Aerial crown-view tile of a tropical tree (Barro Colorado Island, Panama), acquired 20250512:
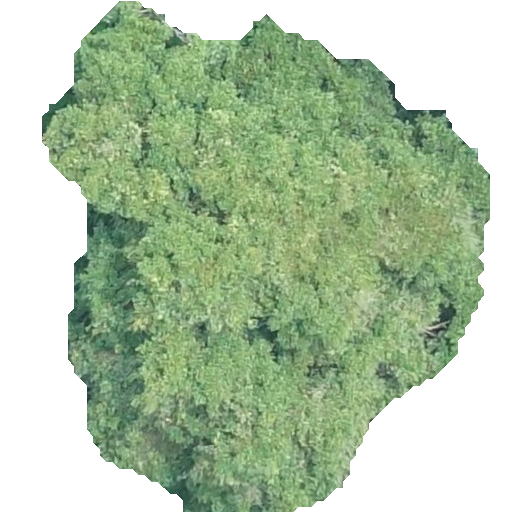
Species: Prioria copaifera
GBIF accepted scientific name: Prioria copaifera
Crown area: 240.495 m²